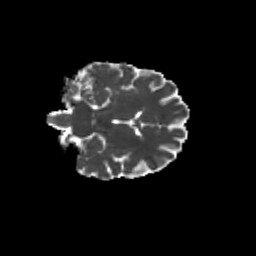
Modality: MD
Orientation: coronal
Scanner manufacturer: siemens
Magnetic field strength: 3 T
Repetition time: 9.2 s
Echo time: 0.084 s